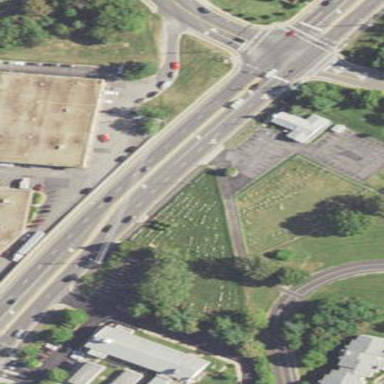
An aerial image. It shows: Cemetery.